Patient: sex F, age 33
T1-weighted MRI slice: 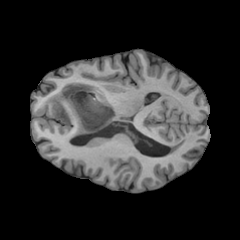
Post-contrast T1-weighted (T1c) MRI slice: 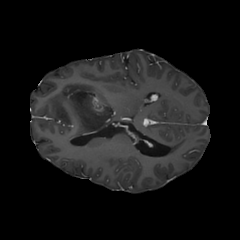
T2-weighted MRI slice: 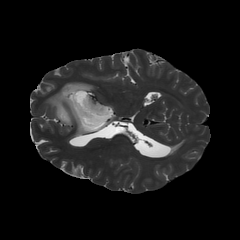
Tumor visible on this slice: yes
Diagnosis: Astrocytoma, IDH-mutant
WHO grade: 4